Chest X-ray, PA view. Patient: 60 years old, sex M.
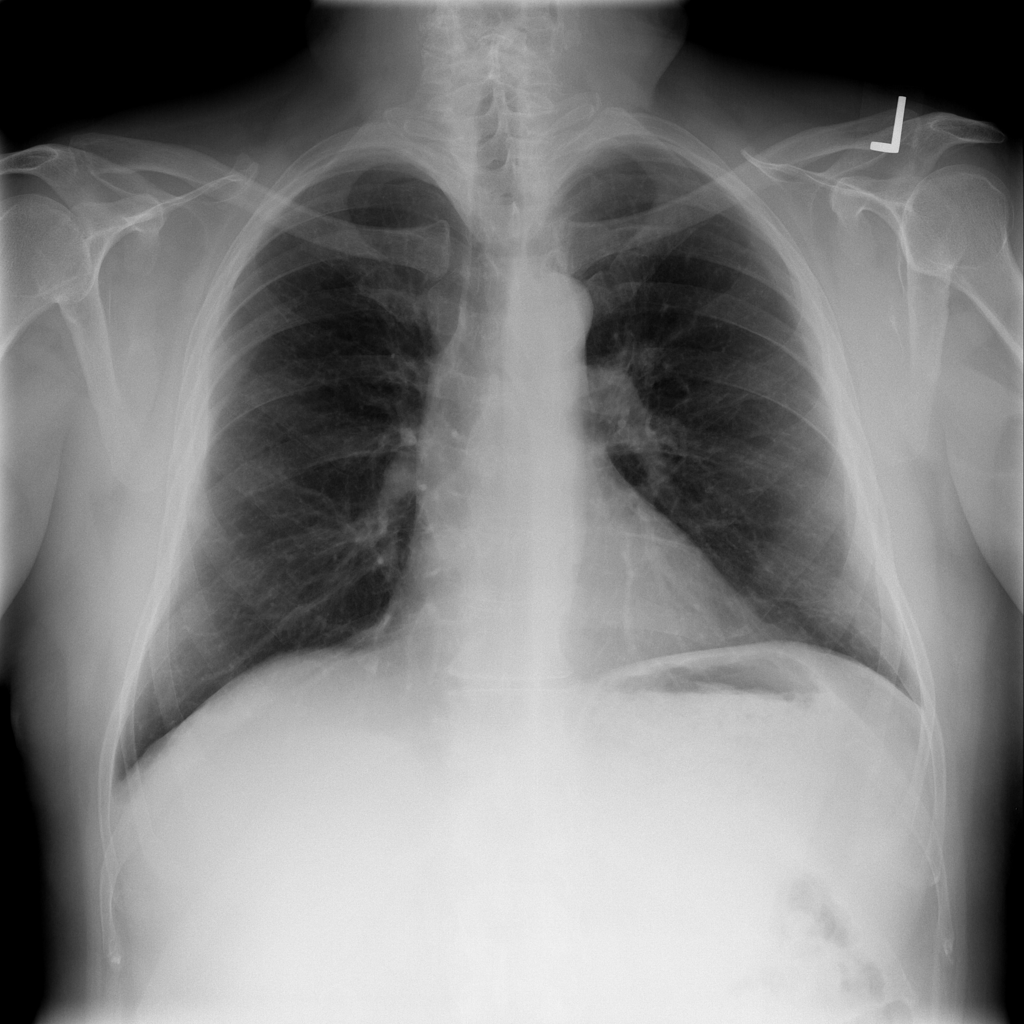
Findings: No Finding